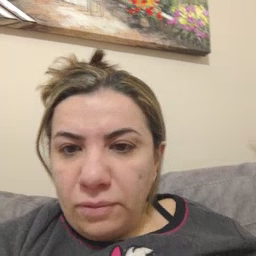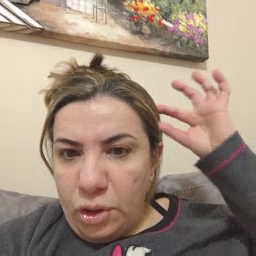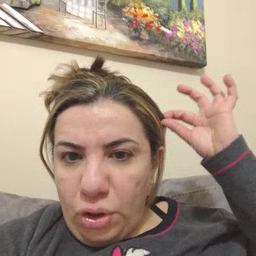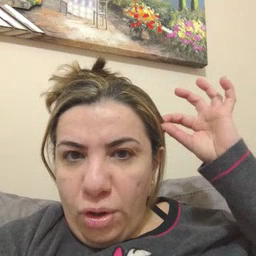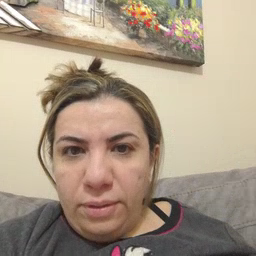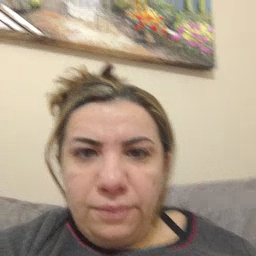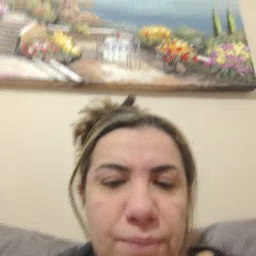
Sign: hair